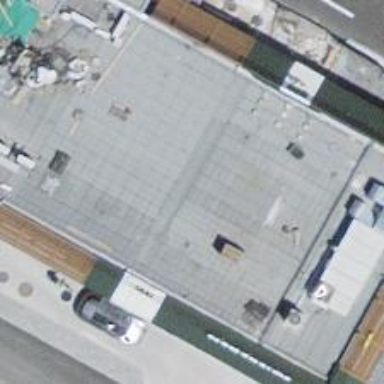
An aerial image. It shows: Fast food establishment.